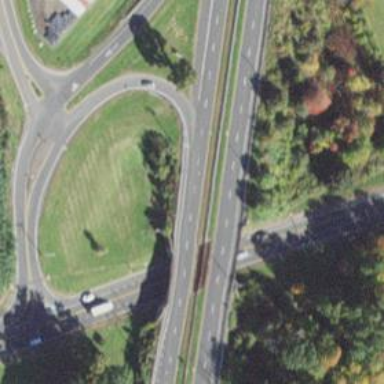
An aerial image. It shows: Bridge on trunk expressway.